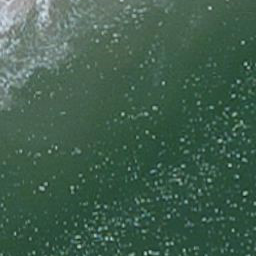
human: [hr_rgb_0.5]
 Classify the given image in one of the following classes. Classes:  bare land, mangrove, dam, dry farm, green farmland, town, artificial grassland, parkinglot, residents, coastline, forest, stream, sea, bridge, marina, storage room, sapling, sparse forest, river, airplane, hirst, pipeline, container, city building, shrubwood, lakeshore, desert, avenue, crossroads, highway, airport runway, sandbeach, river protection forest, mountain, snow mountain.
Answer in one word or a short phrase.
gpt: sea